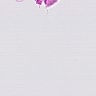
Metastatic tissue present: no